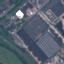
Land use / land cover class: Industrial